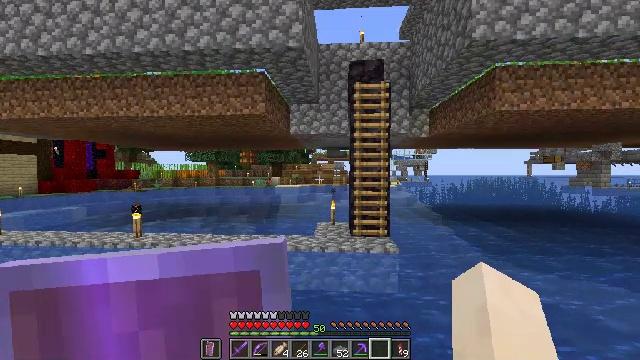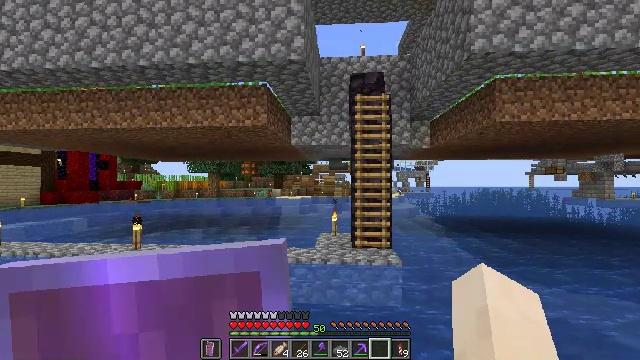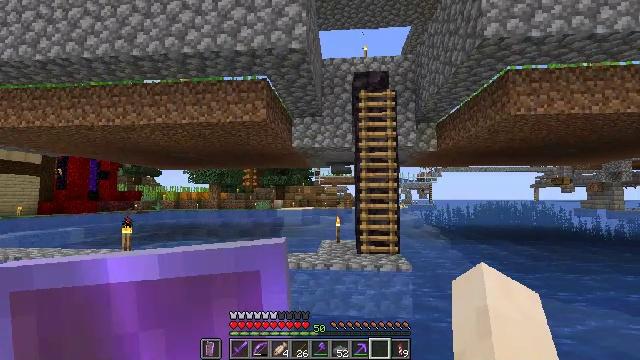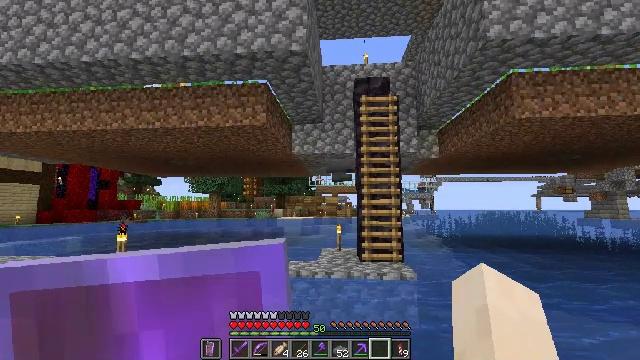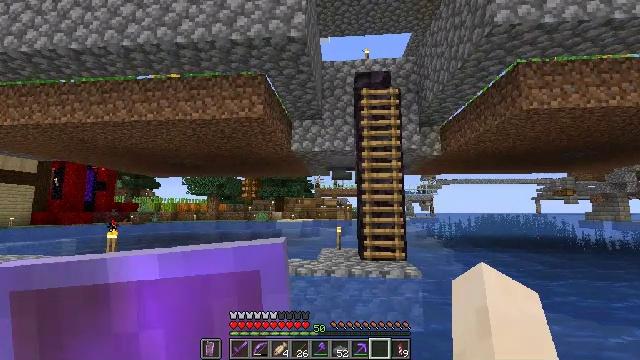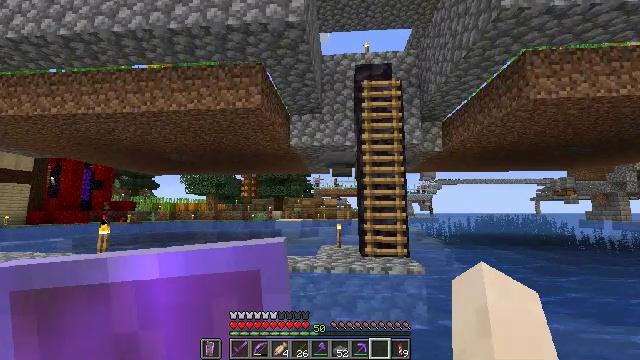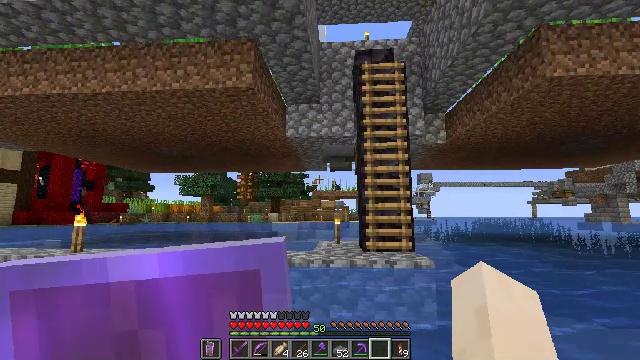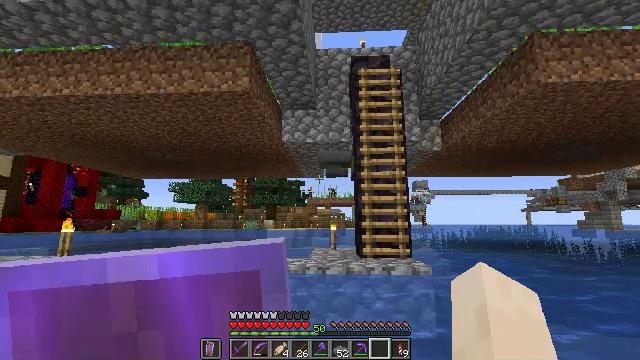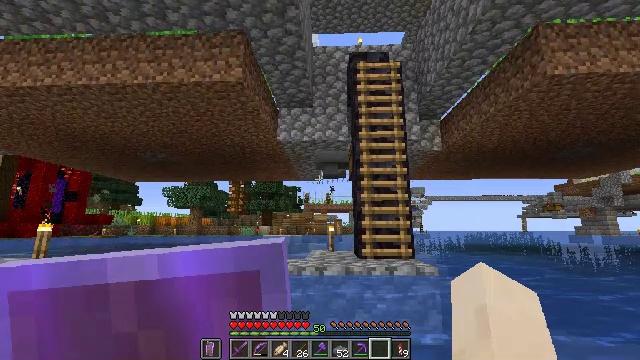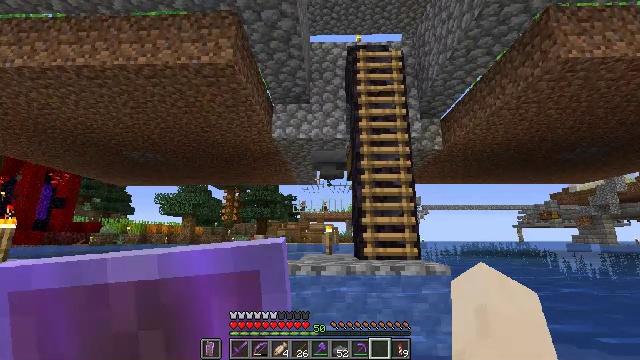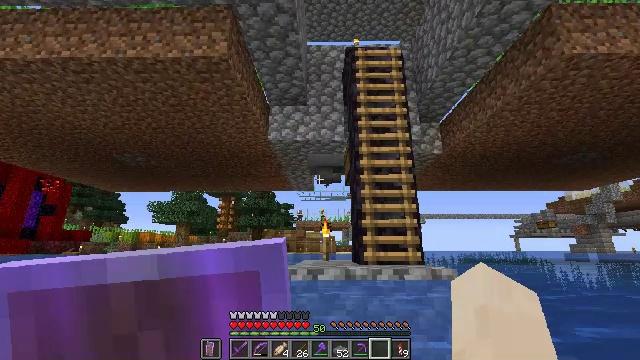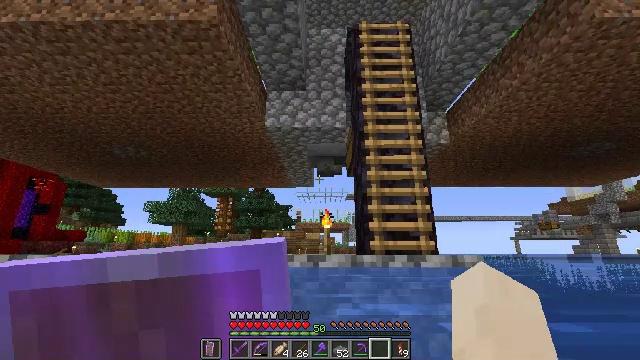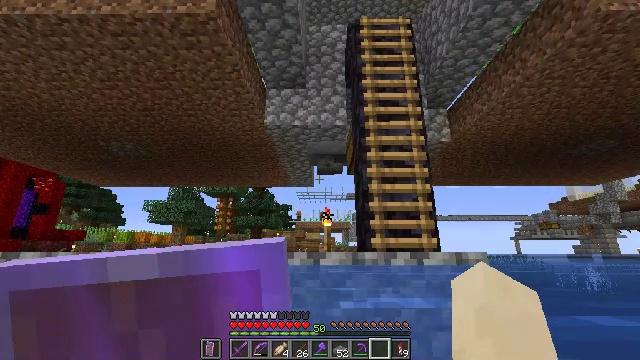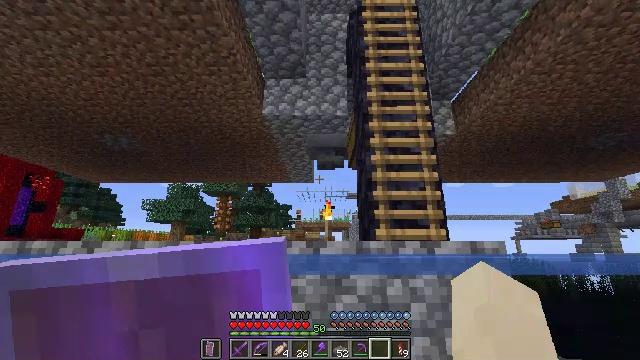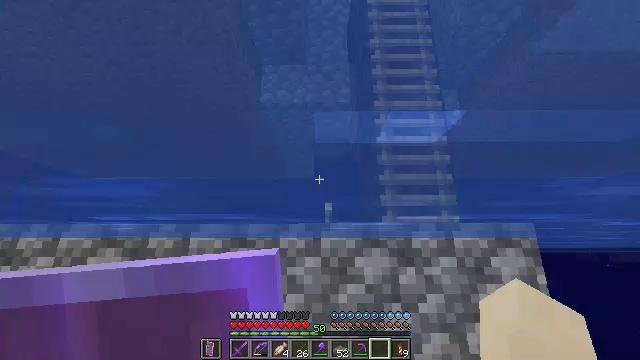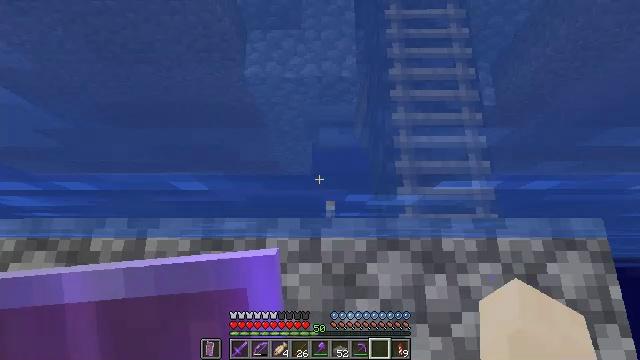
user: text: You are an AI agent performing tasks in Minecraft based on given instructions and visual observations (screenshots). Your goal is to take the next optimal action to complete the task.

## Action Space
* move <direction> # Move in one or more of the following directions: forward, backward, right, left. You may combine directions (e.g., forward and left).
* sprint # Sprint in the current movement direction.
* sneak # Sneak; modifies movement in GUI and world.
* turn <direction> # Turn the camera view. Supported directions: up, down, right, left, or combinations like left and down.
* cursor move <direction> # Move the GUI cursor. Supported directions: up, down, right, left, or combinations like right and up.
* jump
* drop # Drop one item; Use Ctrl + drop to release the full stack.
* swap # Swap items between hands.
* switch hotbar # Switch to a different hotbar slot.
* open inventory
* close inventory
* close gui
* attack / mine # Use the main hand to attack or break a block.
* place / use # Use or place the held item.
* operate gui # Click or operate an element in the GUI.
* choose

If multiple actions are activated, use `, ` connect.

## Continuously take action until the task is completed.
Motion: motion action
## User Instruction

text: Attack the composter to add it to your inventory.
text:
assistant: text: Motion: move forward, turn up
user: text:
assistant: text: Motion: move forward, turn up
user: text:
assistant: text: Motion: move forward, turn up
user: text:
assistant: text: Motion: move forward
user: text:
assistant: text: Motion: move forward
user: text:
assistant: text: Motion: move forward
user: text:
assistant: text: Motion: move forward, turn up
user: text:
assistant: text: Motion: move forward, turn up
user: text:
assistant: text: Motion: move forward, turn up
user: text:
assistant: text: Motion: move forward, turn up
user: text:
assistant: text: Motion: move forward
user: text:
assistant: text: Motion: move forward
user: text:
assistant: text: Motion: move forward
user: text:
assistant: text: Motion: move forward
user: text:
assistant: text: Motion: move forward
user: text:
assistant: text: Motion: move forward, sprint
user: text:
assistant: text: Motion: move forward, sprint
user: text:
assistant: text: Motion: move forward, sprint
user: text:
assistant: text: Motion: move forward, sprint
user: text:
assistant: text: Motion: move forward, sprint, jump
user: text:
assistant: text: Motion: move forward, sprint, jump
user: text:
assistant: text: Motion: move forward, sprint, jump
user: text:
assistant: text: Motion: move forward, sprint, jump
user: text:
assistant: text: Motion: move forward, sprint, jump
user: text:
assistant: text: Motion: move forward, sprint, turn right and down, jump
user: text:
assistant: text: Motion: move forward, sprint, turn right and down, jump
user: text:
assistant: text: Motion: move forward, sprint, turn right and down, jump
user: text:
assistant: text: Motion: move forward, sprint, jump
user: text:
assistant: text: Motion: move forward, sprint, jump
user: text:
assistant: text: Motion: move forward, sprint, jump